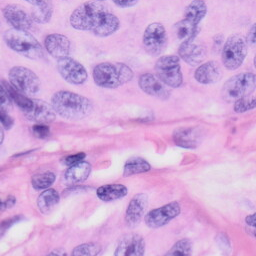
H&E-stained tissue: Skin